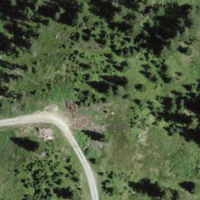
EUNIS habitat code: 43
Species observed at this site:
Moneses uniflora
Gymnadenia conopsea